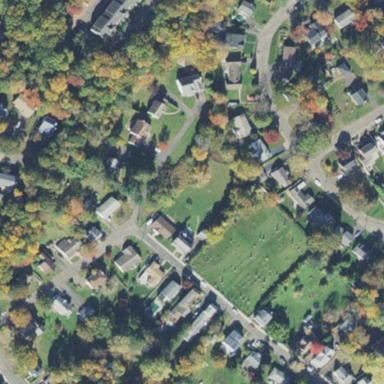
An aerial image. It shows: Cemetery area categorized as cemetery.